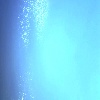
Label: water